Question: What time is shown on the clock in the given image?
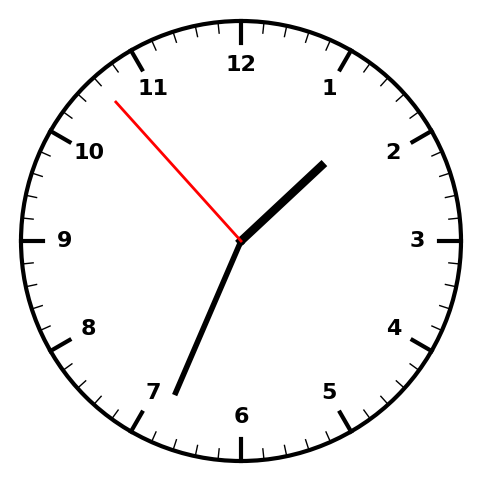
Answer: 01:33:53